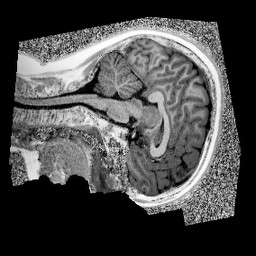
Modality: UNIT1
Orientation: sagittal
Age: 10
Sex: male
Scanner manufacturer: siemens
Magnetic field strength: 3 T
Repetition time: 4 s
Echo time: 0.00299 s